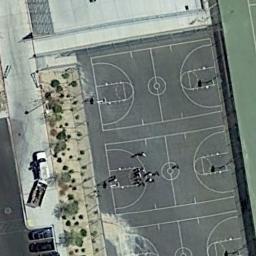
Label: basketball_court